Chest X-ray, AP view. Patient: 55 years old, sex F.
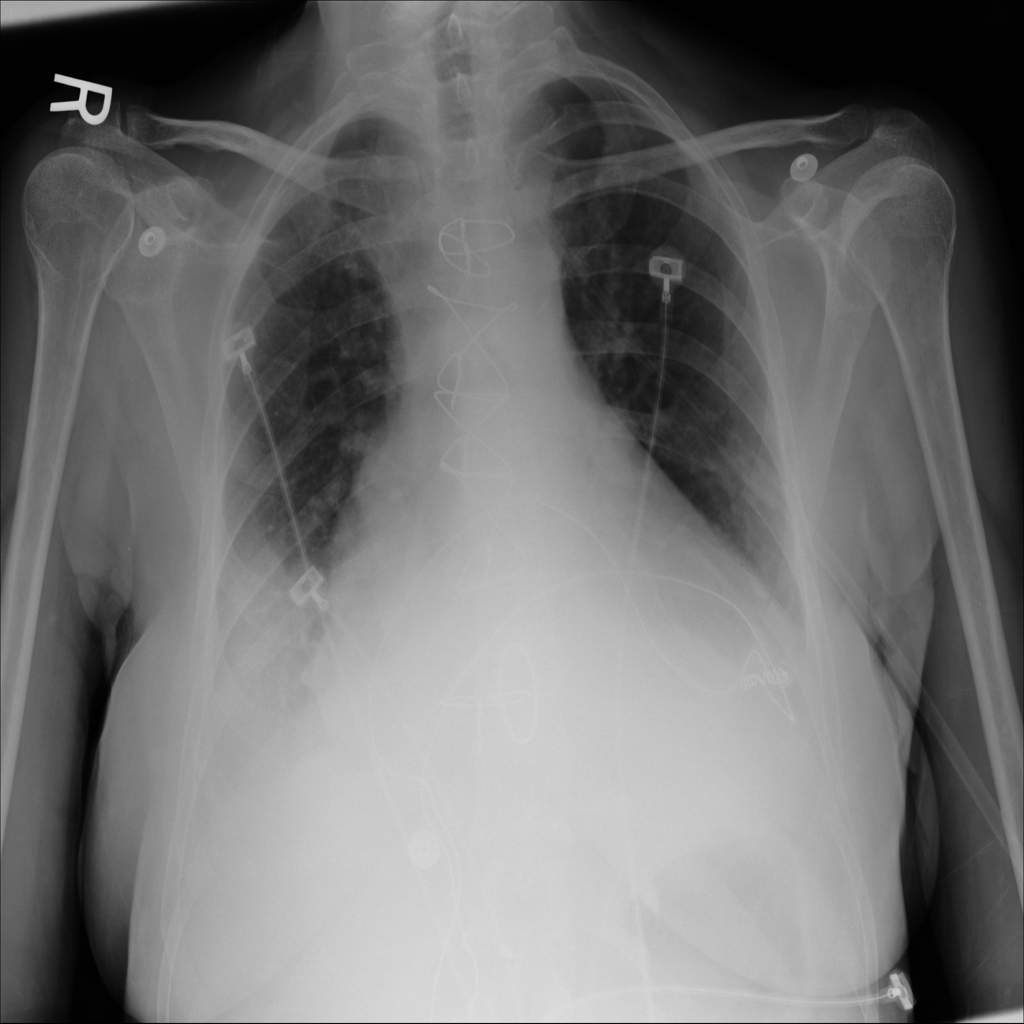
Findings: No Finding